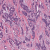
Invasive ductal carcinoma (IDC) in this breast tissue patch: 1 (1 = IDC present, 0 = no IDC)